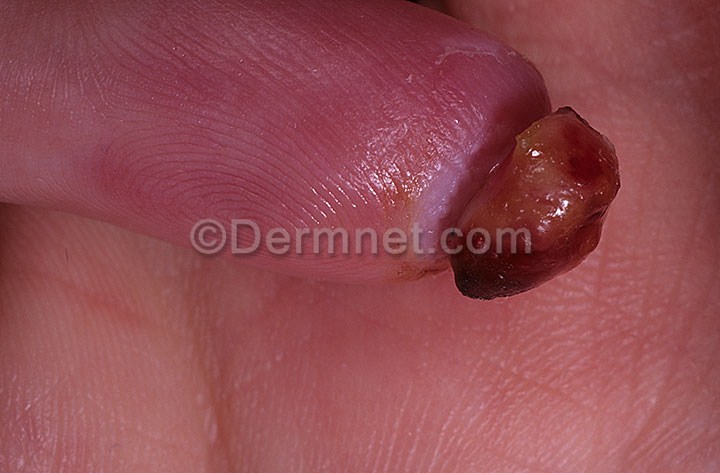
Disease: Vascular Tumors